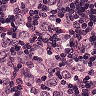
Metastatic tissue present: yes